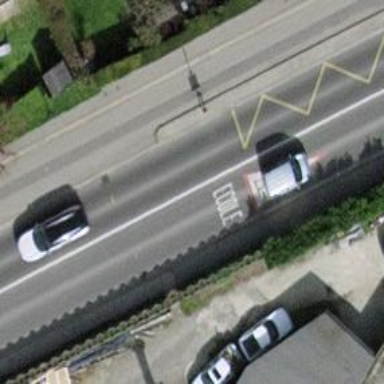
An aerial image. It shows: Asphalt platform for public transport.